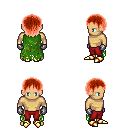
a pixel art fantasy rpg character, male body template, human, tanned skin, green tattered cape, red pants, red plain hairstyle, metal gloves, gold boots, four views (front, back, left, right), 2x2 character sprite sheet, small pixel art, hard edges, no anti-aliasing